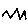
Label: zigzag